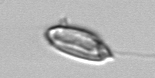
Label: Katodinium_or_Torodinium